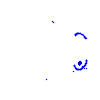
Particle: pion